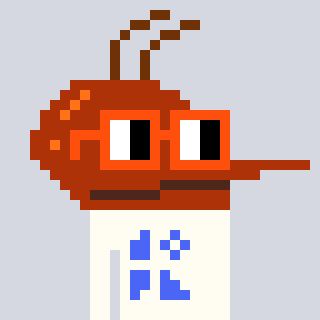
a pixel art character with square orange glasses, a mosquito-shaped head and a grayscale-colored body on a cool background